Chest X-ray:
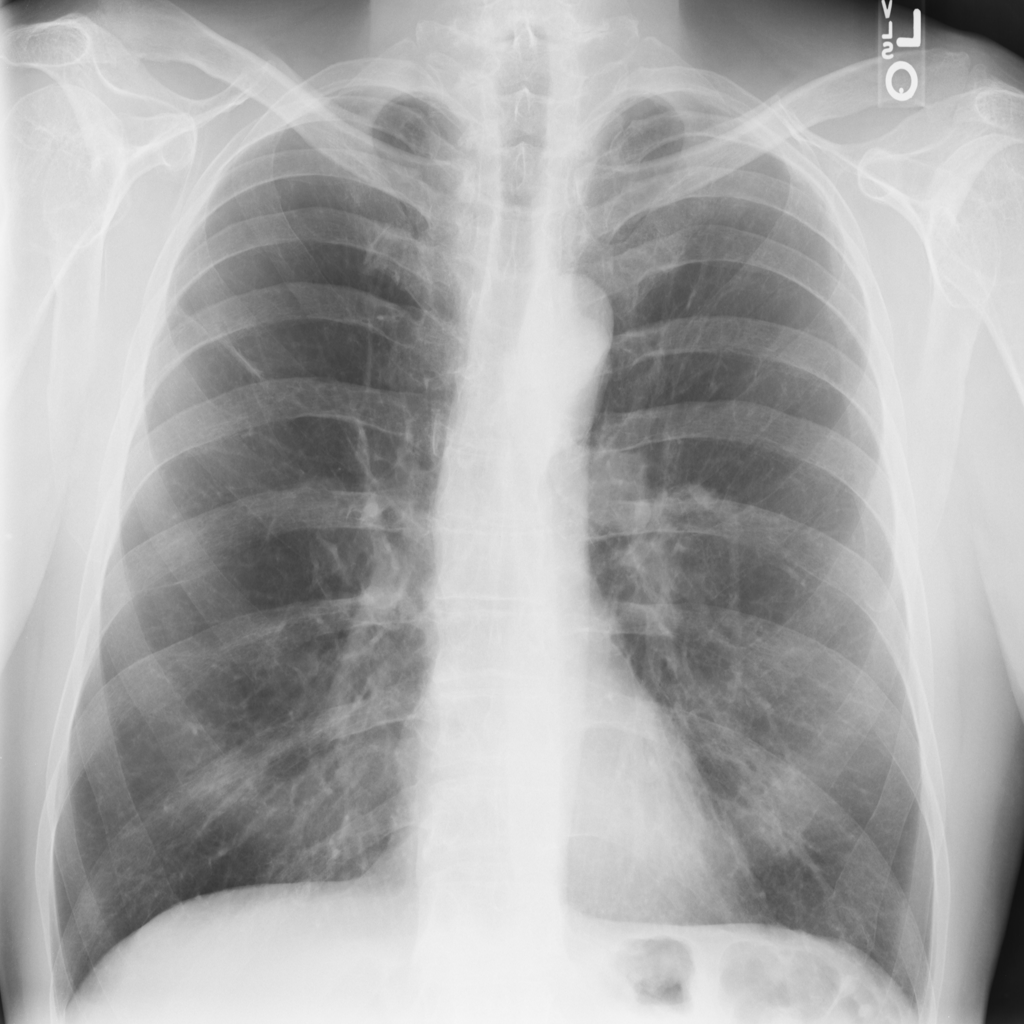
Findings: Fibrosis
No abnormal finding: no